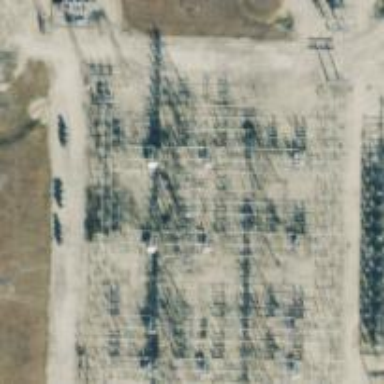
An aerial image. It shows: Switch used for power control.